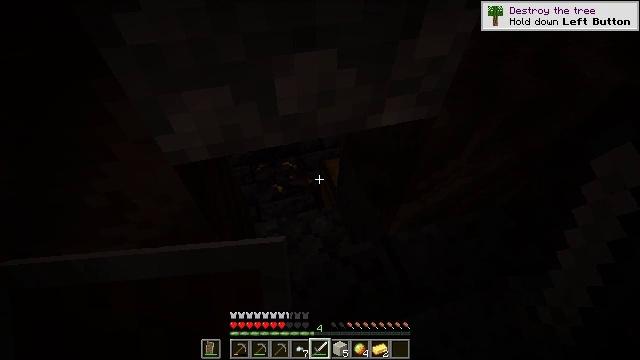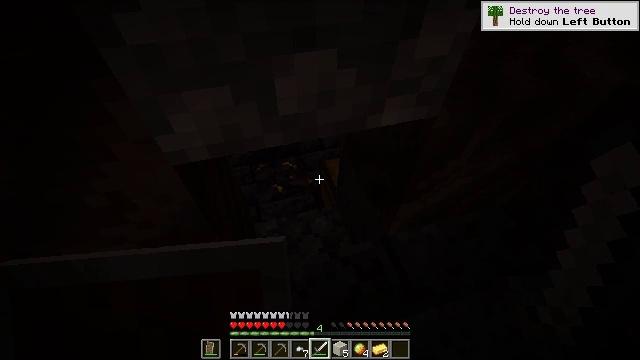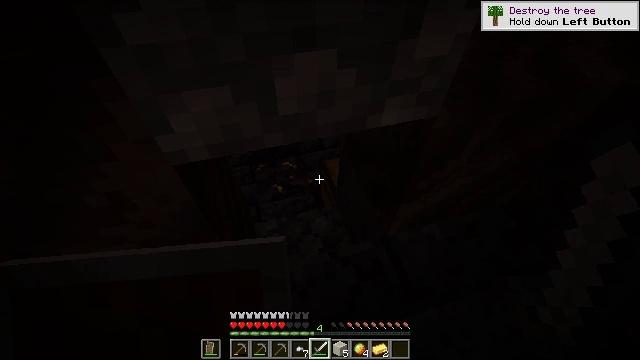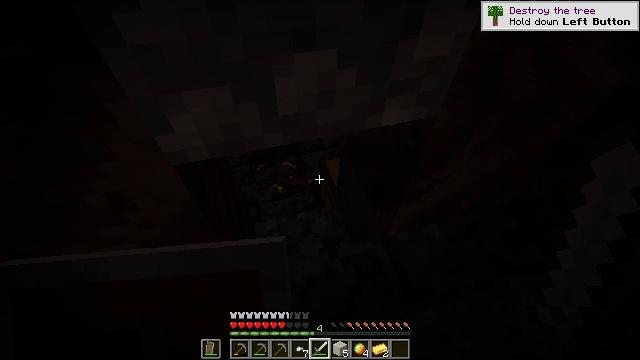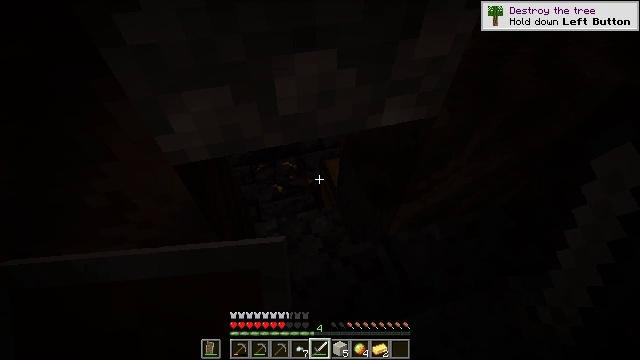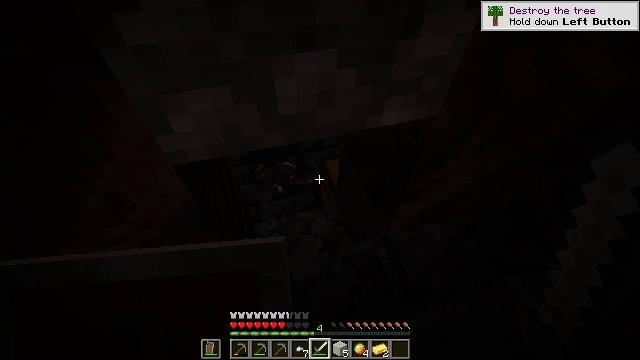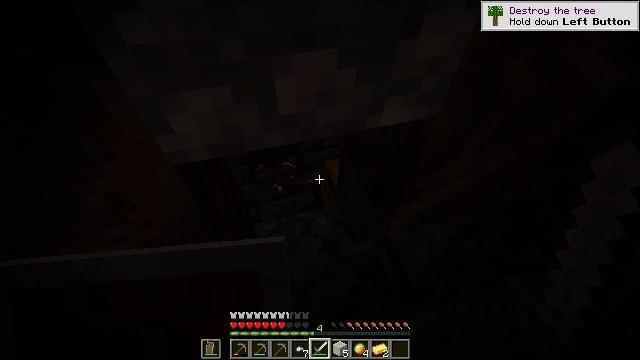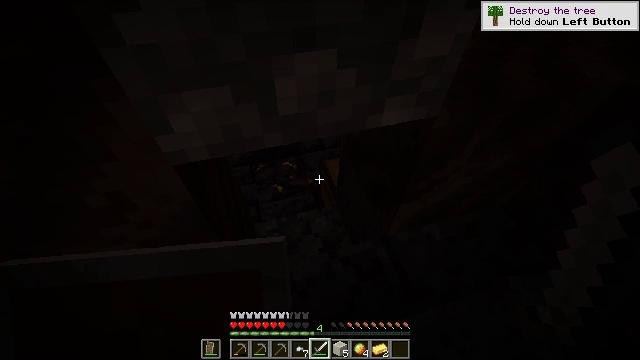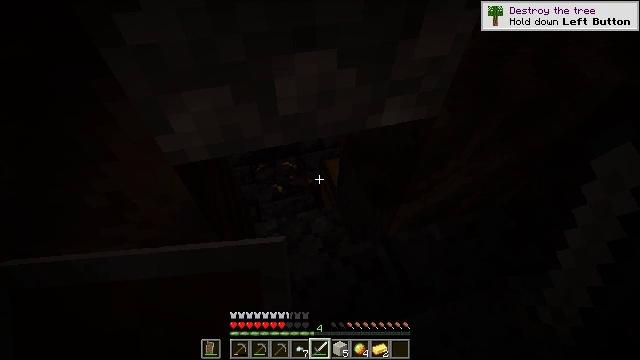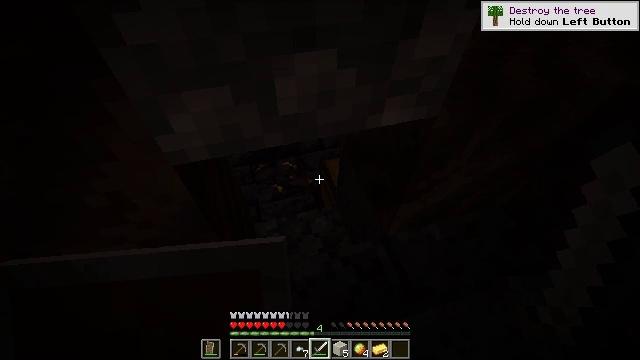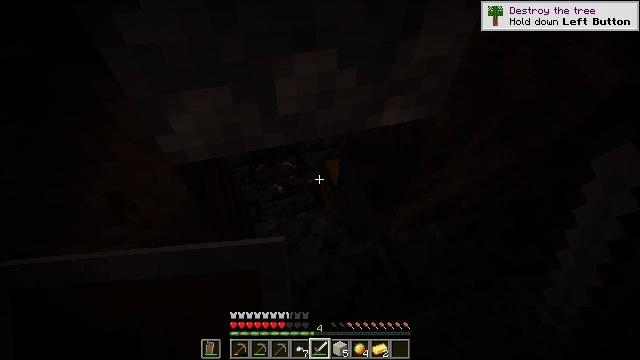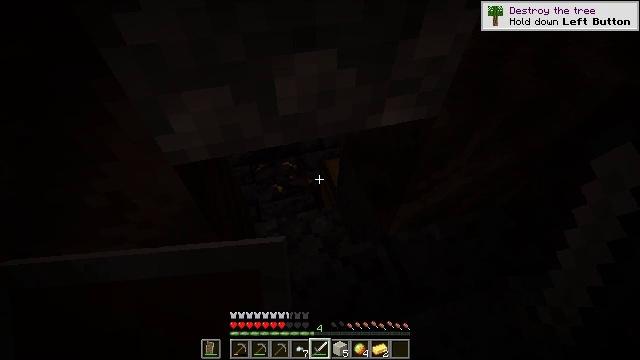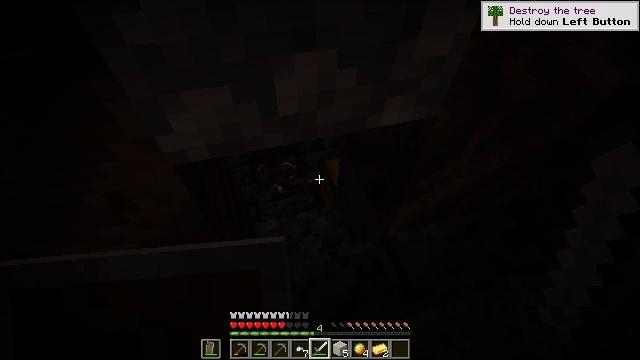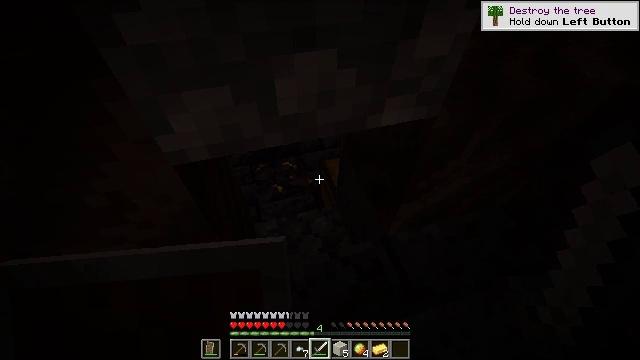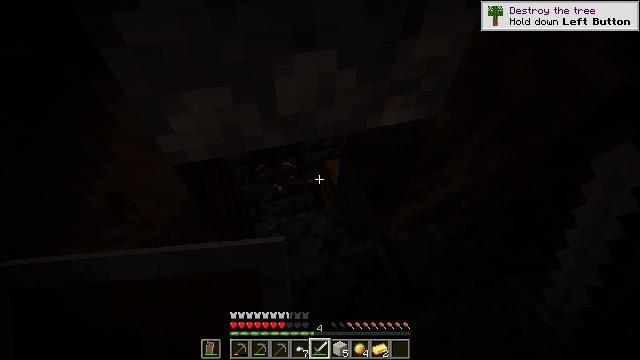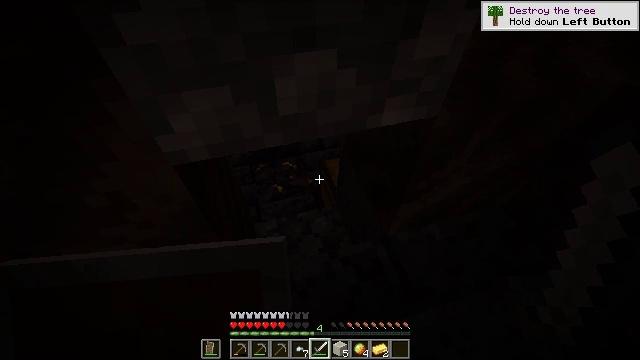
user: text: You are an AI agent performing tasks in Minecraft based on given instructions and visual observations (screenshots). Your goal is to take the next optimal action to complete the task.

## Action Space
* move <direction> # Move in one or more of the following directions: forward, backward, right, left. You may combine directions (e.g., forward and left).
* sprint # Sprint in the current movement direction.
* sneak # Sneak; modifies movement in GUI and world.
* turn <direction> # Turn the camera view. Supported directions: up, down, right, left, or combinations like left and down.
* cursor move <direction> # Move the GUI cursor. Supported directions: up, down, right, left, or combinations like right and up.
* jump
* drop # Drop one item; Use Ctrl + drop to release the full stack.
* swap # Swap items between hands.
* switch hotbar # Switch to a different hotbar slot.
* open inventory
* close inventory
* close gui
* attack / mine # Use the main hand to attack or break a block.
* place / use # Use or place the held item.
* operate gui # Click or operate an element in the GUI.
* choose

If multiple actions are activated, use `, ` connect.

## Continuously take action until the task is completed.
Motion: motion action
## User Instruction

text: Harvest some polished blackstone bricks.
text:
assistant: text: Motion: no_op
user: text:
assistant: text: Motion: no_op
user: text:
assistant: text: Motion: no_op
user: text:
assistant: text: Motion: no_op
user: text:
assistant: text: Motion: no_op
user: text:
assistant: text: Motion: no_op
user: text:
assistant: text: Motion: no_op
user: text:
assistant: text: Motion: no_op
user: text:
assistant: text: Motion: no_op
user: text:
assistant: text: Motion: no_op
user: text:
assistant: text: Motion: no_op
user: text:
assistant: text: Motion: no_op
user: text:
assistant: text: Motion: no_op
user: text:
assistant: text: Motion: no_op
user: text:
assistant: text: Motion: no_op
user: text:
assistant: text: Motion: no_op
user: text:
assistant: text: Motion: no_op
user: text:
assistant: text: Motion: no_op
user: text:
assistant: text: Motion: no_op
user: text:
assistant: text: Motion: no_op
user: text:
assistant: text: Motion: no_op
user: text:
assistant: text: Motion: no_op
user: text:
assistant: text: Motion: no_op
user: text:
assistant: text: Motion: no_op
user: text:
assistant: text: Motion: no_op
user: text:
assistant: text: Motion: no_op
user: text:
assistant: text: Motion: no_op
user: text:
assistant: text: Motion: no_op
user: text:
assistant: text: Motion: no_op
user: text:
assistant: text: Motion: no_op